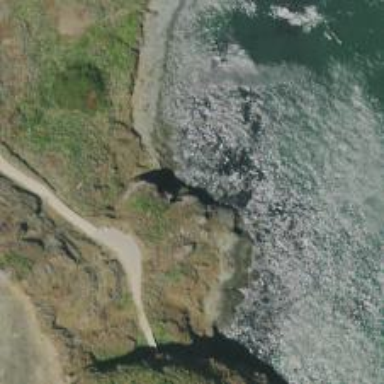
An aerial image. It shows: Breathtaking coastline.